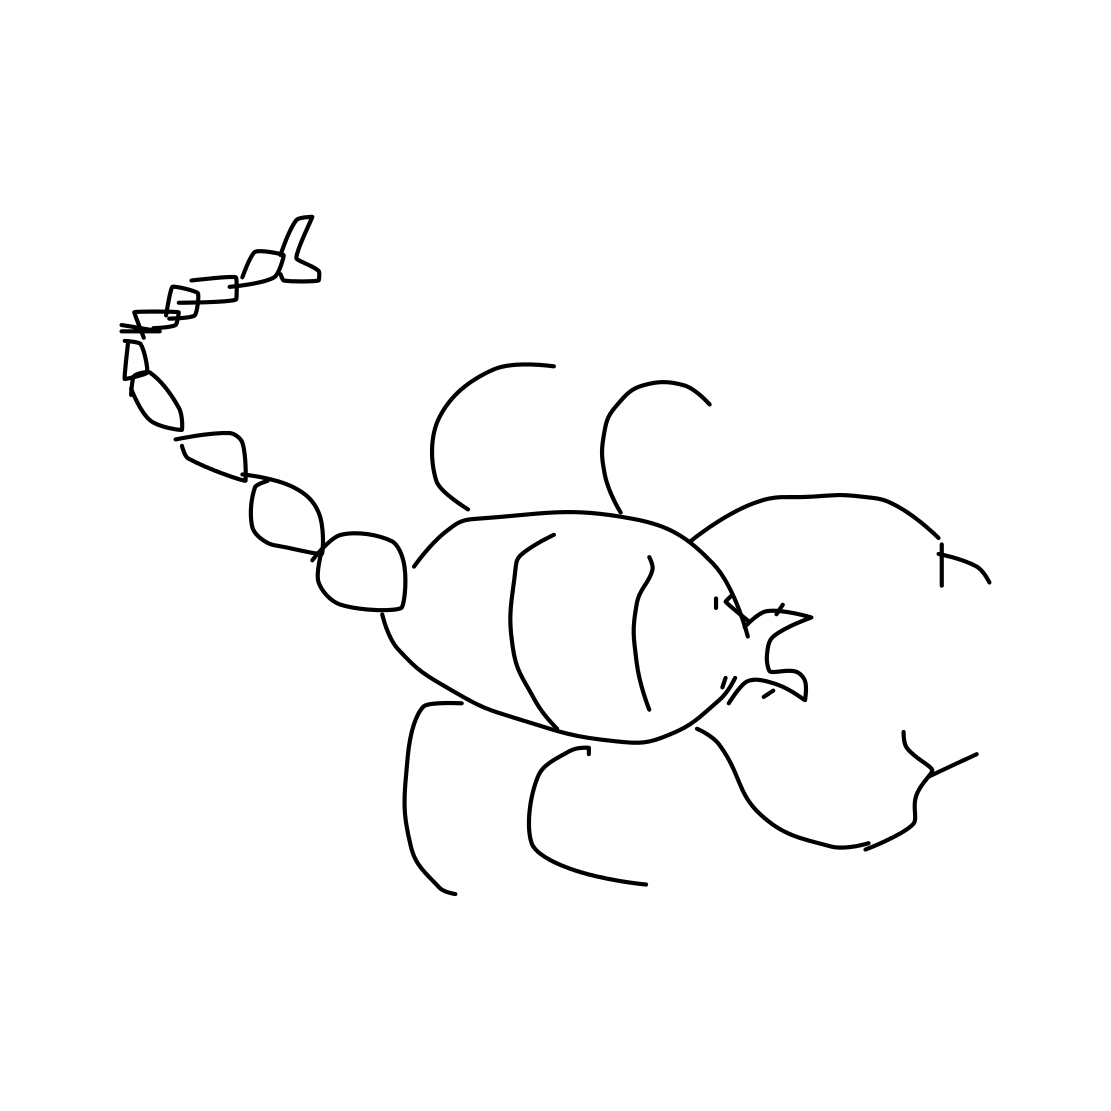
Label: scorpion